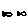
Label: fish